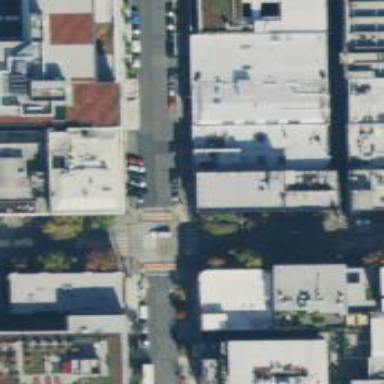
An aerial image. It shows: Marked crossing on footway.